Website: slack
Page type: billing-address
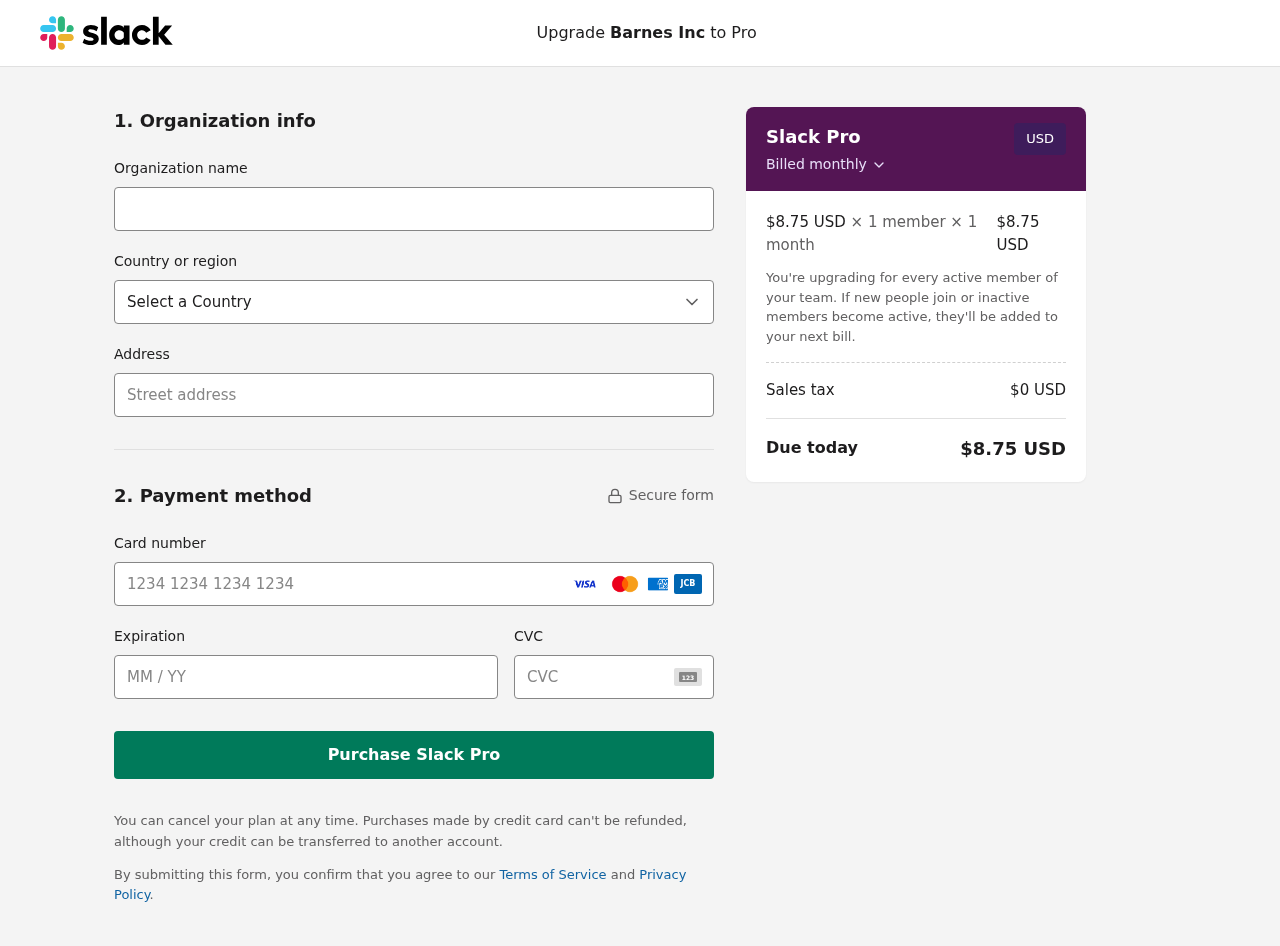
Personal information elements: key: PII_CARD_CVV
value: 717
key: PII_CARD_EXPIRY
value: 06/30
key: PII_CARD_NUMBER
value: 5172 5645 3553 9684
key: PII_COMPANY
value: Barnes Inc
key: PII_COUNTRY
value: United States
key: PII_STREET
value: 8612 Schroeder Tunnel
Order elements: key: ORDER_PRICE_PER_MEMBER
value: $8.75 USD
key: ORDER_MEMBER_COUNT
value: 1
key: ORDER_MONTH_COUNT
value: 1
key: ORDER_SUBTOTAL
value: $8.75 USD
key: ORDER_TAX
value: $0
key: ORDER_TOTAL
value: $8.75 USD